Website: home-depot
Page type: order-tracking
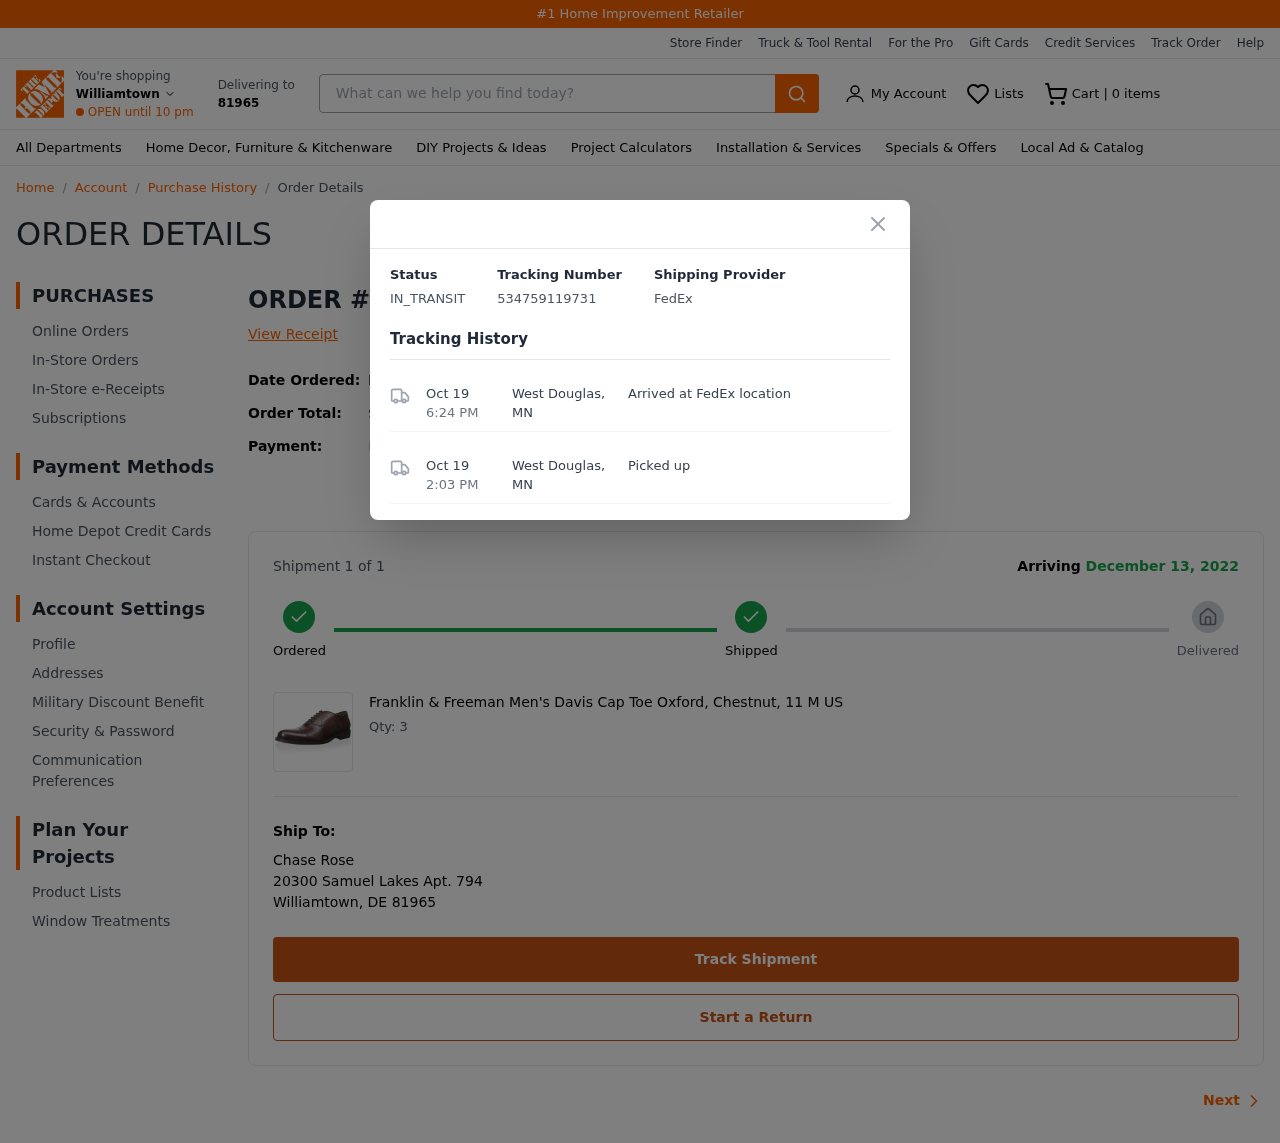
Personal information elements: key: PII_CARD_LAST4
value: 2670
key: PII_CITY
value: Williamtown
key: PII_CITY_STATE_ZIP
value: Williamtown, DE 81965
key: PII_FULLNAME
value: Chase Rose
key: PII_POSTCODE
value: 81965
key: PII_STREET
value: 20300 Samuel Lakes Apt. 794
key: PII_CITY_STATE2
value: West Douglas, MN
Product elements: key: PRODUCT1_NAME
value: Franklin & Freeman Men's Davis Cap Toe Oxford, Chestnut, 11 M US
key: PRODUCT1_QUANTITY
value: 3
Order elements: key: ORDER_NUM_ITEMS
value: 0
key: ORDER_ID
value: #IE084199377
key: ORDER_DATE
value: December 11, 2022
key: ORDER_TOTAL
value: $230.47
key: ORDER_SUBTOTAL
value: $213.00
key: ORDER_SHIPPING_COST
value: FREE
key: ORDER_TAX
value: $17.47
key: ORDER_NUM_ITEMS
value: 1
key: ORDER_DELIVERY_DATE
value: December 13, 2022
Search elements: key: HEADER_SEARCH
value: What can we help you find today?
Other elements: key: TRACKING_NUMBER
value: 534759119731
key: TRACKING_DATE1
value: Oct 19
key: TRACKING_TIME1
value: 6:24 PM
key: TRACKING_DATE2
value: Oct 19
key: TRACKING_TIME2
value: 2:03 PM